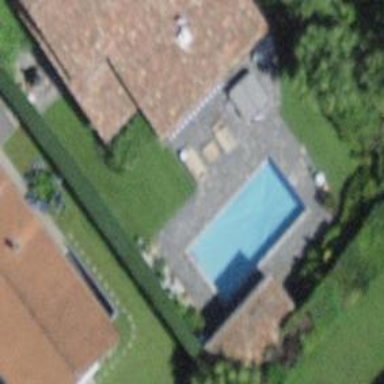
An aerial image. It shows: Swimming pool located in leisure land.